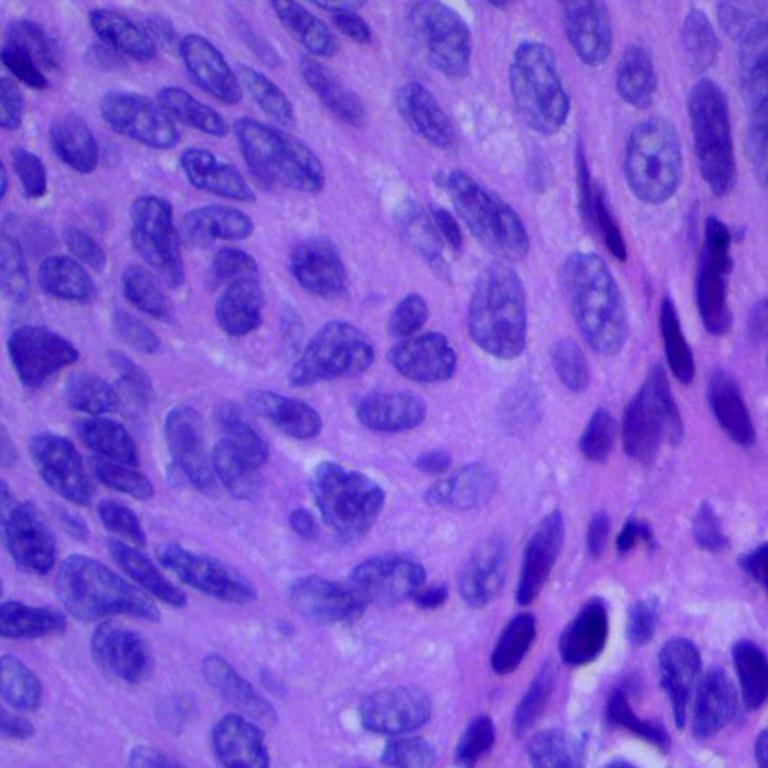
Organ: lung
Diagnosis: squamous carcinomas